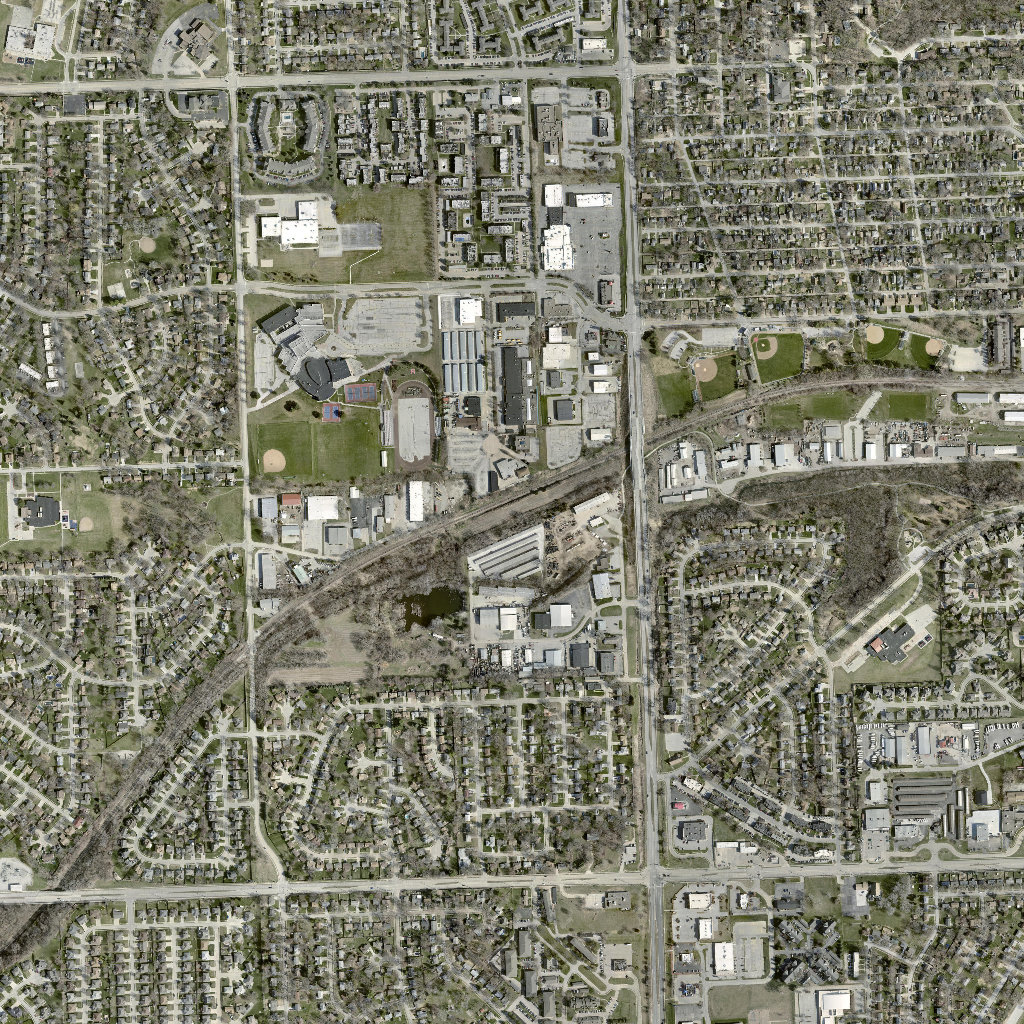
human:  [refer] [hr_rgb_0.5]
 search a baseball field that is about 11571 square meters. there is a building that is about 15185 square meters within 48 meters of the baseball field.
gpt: <box>[[25, 41, 30, 46, 0]]</box>